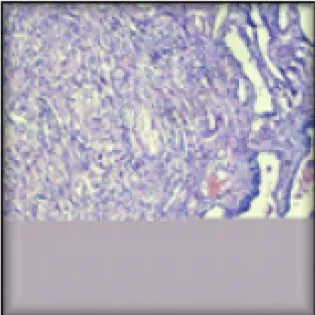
Testis infiltrated by RCC (A,B,C,D) - testicular parenchyma with seminiferous tubules is seen on the right side of the field. Left side shows the tumor.
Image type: pathology (h&e)